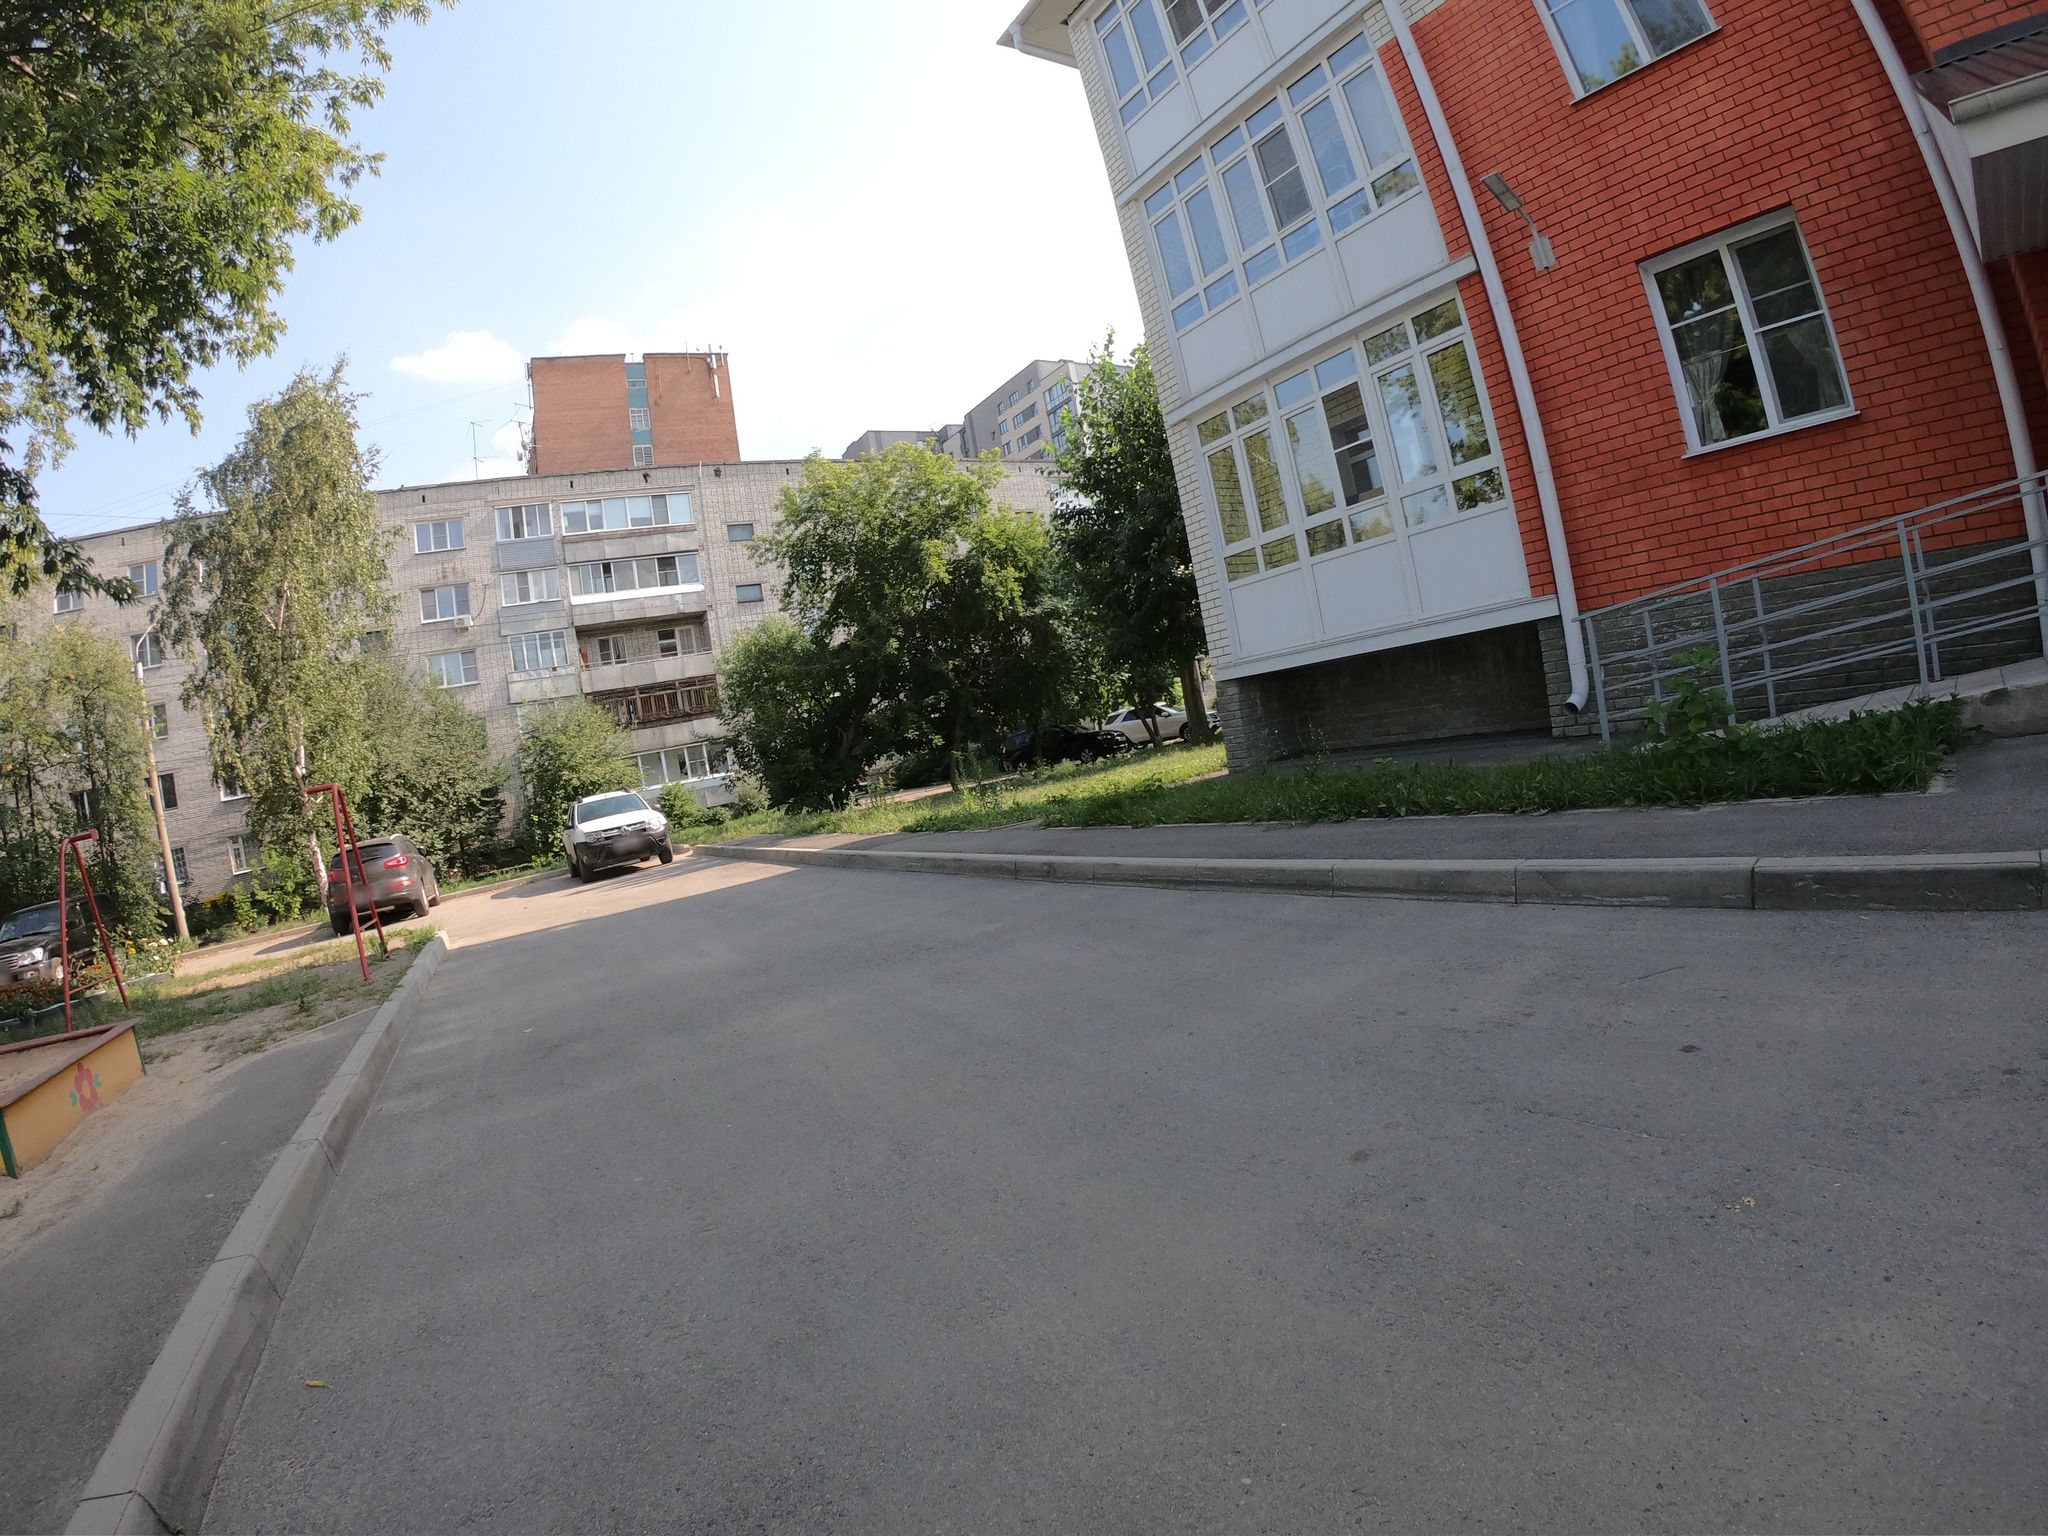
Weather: clear
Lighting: day
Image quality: good
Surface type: walking surface
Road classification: service
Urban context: urban centre
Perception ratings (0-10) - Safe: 5.54, Lively: 7.64, Beautiful: 8.06, Boring: 4.86, Depressing: 4.07, Wealthy: 6.28